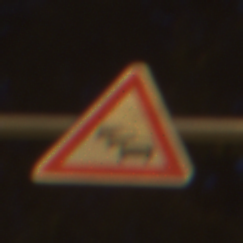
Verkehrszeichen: Stau
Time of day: Night
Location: Outdoor (Urban)
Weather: Clear
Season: NotSpecified
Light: Artificial